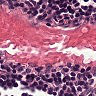
Metastatic tissue present: no